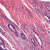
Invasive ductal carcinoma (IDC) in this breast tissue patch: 1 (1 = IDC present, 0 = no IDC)